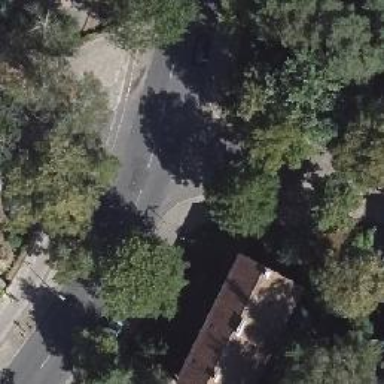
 and there is cycle track on the left side."